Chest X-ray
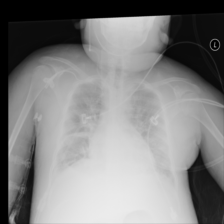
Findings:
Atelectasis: positive
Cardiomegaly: negative
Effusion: positive
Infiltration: negative
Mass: negative
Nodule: negative
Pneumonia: negative
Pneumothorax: negative
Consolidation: negative
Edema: negative
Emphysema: negative
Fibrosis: negative
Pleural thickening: negative
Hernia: negative